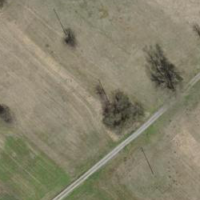
EUNIS habitat code: 24
Species observed at this site:
Sagittaria latifolia